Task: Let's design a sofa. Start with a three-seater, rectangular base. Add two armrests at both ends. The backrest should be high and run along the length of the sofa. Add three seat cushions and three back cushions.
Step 55:
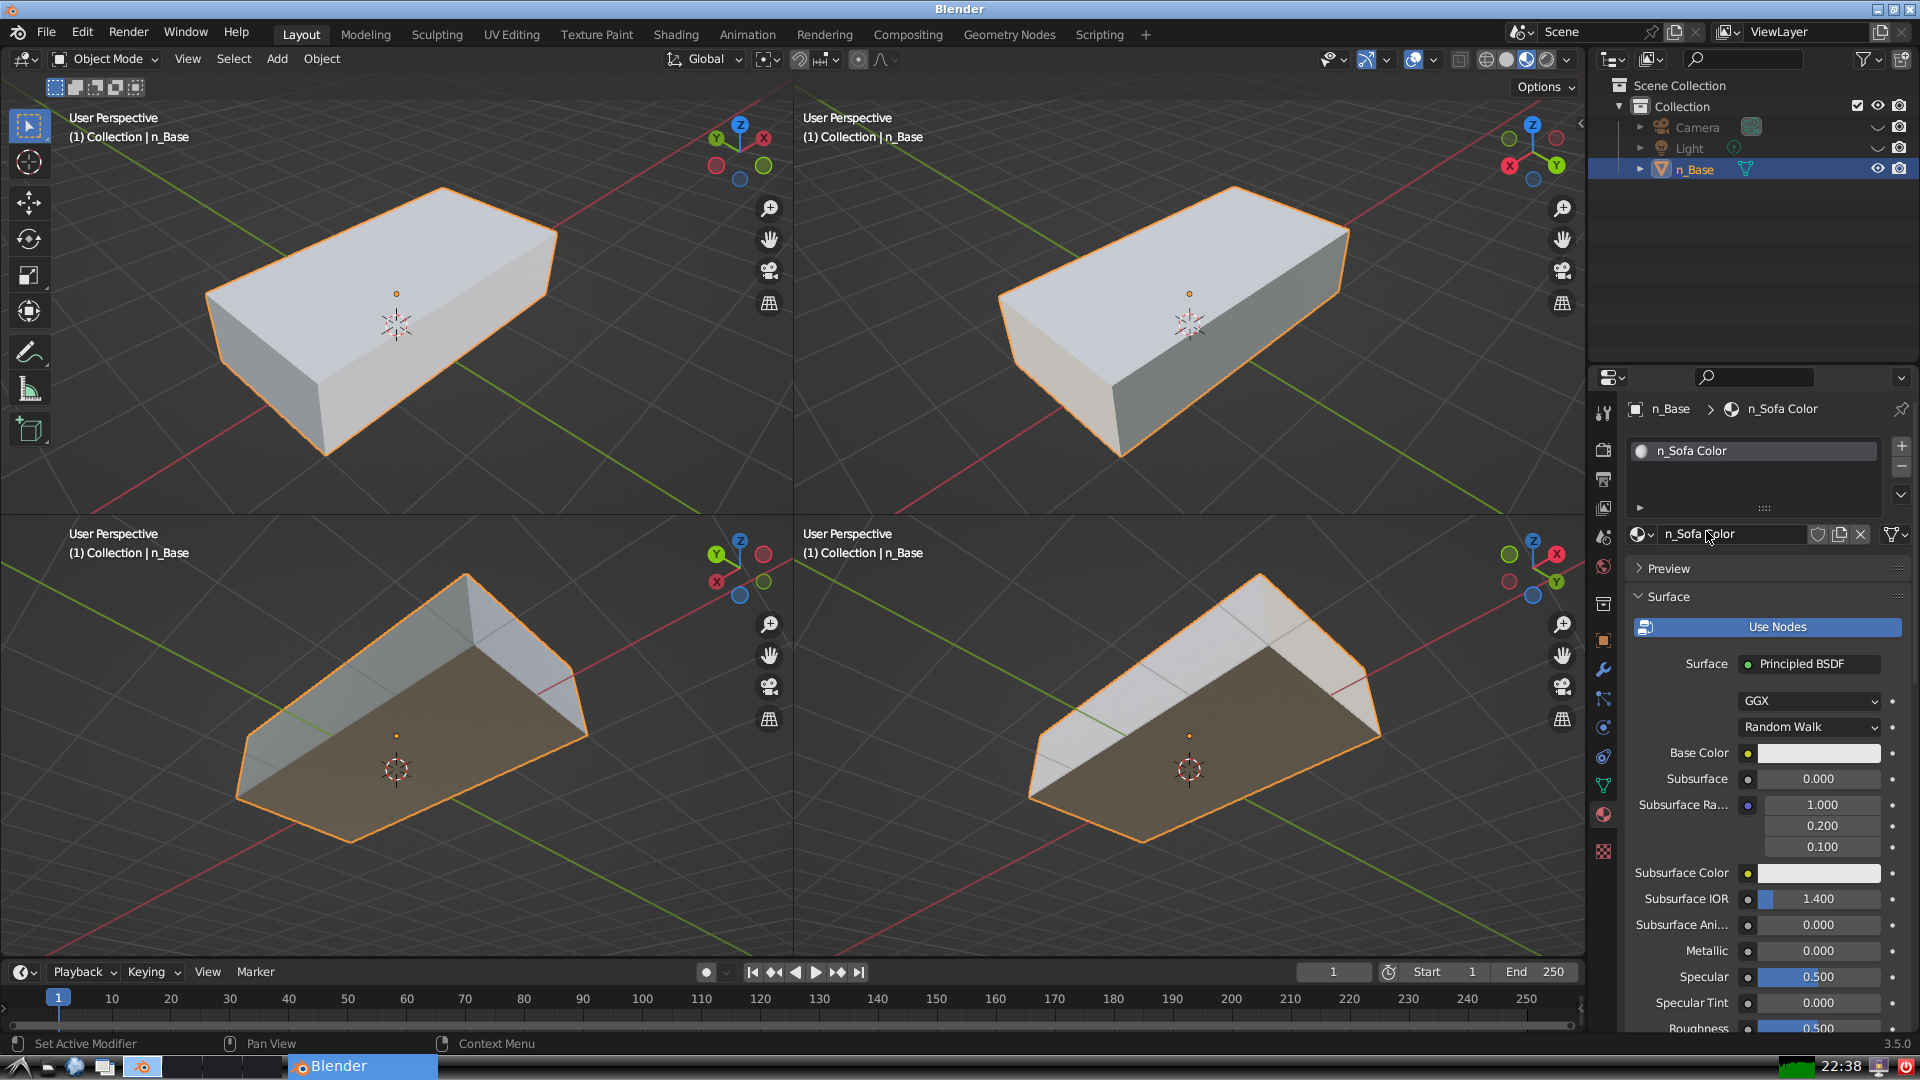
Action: {"mouse_move": [1816, 750]}